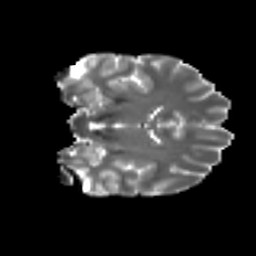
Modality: T2w
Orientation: coronal
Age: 28
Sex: male
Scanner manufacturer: ge
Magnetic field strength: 3 T
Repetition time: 7.8 s
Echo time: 0.0606 s